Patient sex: F
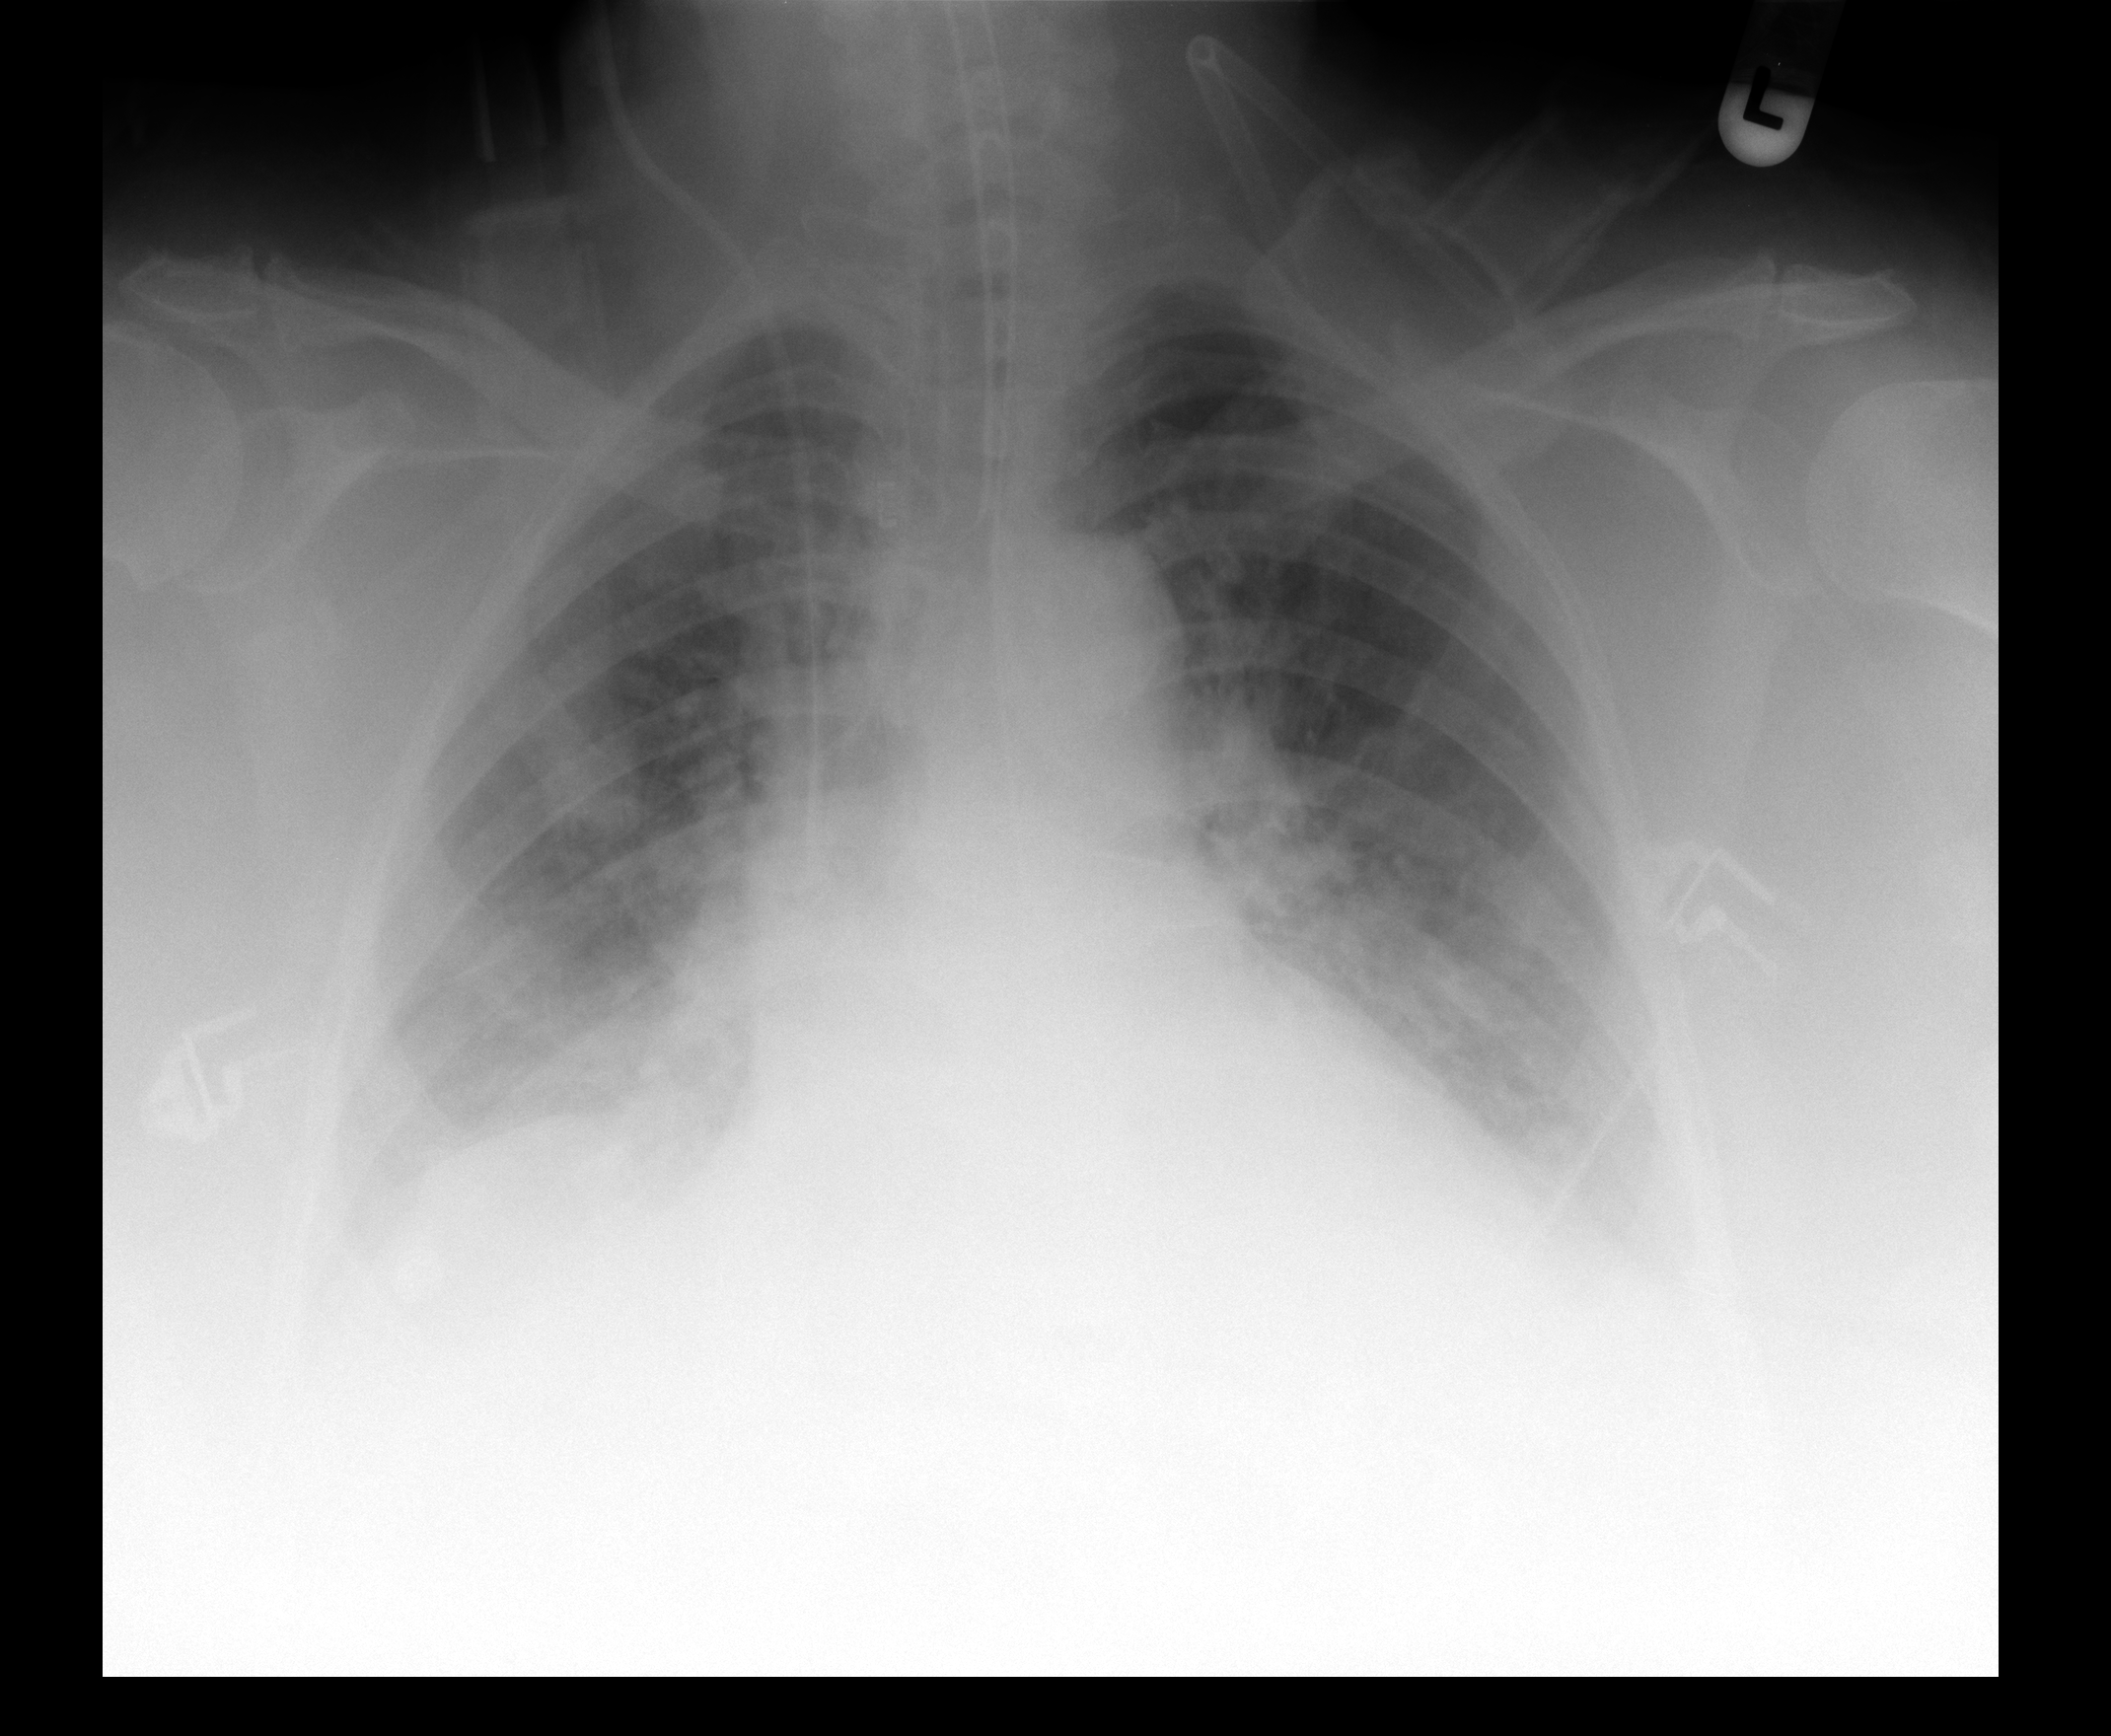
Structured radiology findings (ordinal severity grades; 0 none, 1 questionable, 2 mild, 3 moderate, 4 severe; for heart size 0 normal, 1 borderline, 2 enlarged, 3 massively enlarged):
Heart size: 2
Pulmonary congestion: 2
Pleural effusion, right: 2
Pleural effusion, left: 2
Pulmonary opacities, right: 1
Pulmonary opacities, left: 1
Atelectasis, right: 2
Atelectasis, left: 2